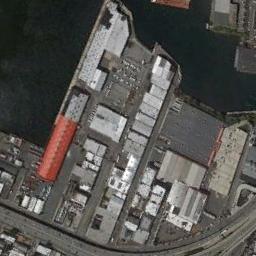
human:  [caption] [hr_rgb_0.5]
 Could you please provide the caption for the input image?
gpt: One building in the industrial area has a red roof .

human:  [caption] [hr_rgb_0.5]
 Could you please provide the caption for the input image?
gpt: In an industrial area, There are neatly planned factories and roads, Green belts and parking lots  It is a dock industrial area .

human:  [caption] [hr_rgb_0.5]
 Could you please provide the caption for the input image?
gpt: Many houses of different shapes and sizes are in the industrial area .

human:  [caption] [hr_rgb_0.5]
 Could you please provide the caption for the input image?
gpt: The industrial area with lots of workshops of different sizes is next to the waters .

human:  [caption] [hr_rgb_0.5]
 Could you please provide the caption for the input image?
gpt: There are some white buildings and a red buildings on the industrial area .